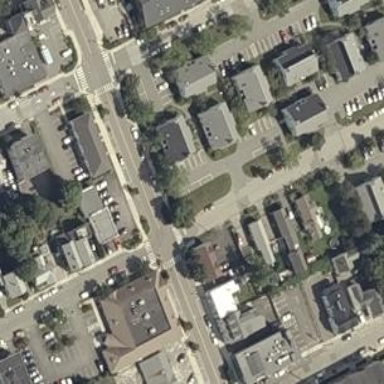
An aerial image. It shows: Residential road.